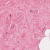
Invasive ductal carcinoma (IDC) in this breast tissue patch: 0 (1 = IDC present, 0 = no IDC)